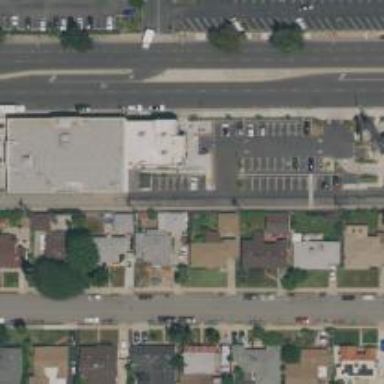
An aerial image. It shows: Alley classified as service road.